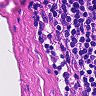
Metastatic tissue present: no